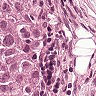
Metastatic tissue present: yes